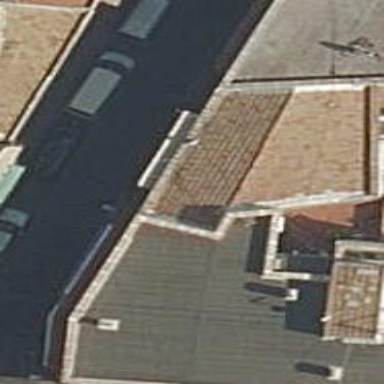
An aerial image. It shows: Part of building.